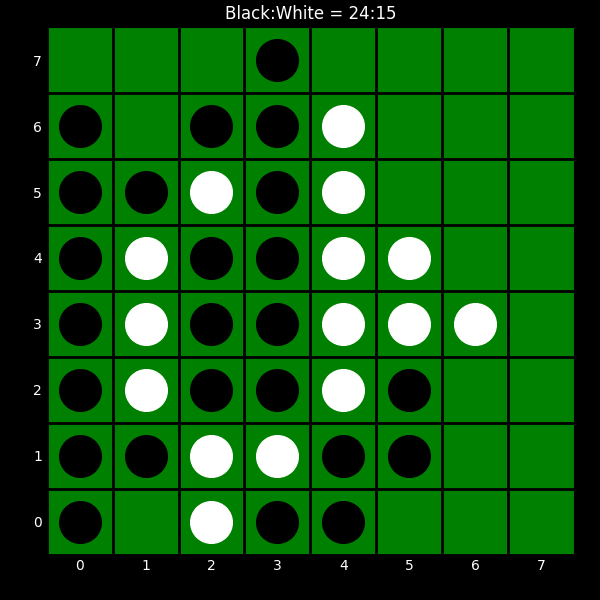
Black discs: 24
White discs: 15